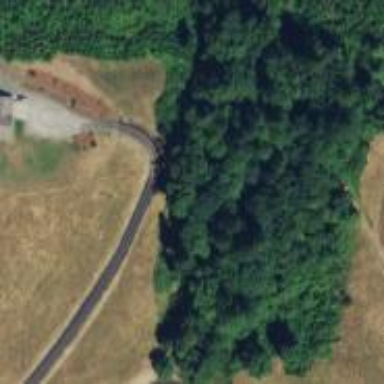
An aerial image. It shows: Driveway leading to service road.